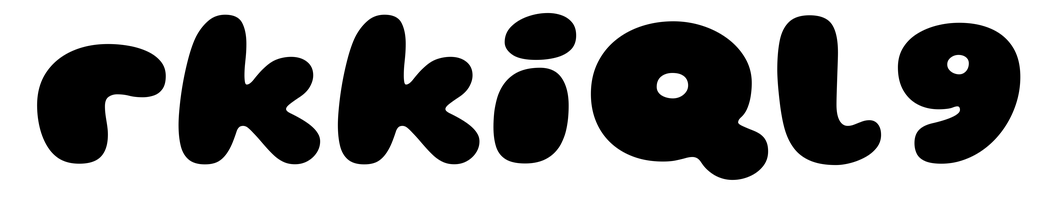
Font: Gluten_Black